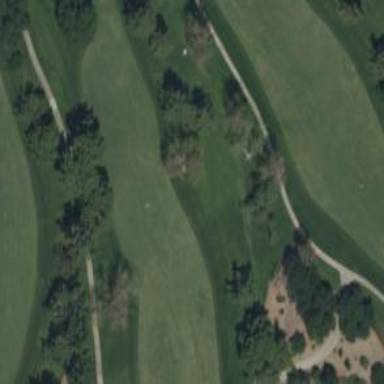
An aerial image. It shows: View of golf hole.